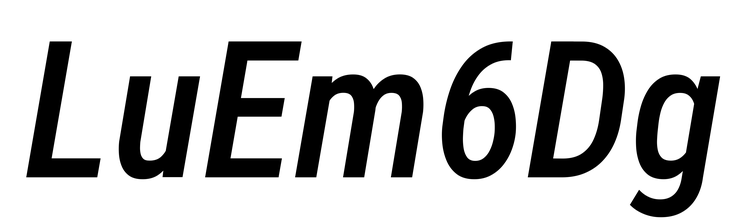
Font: Roboto-Italic_Condensed_Medium_Italic